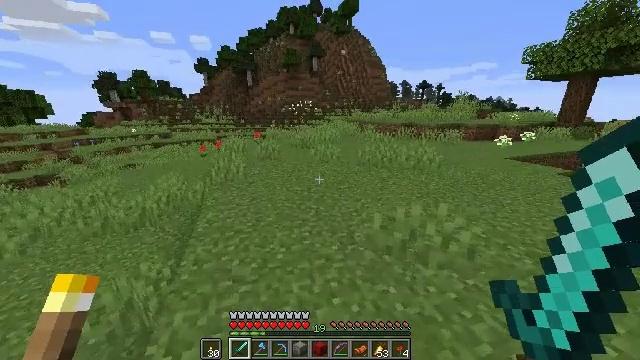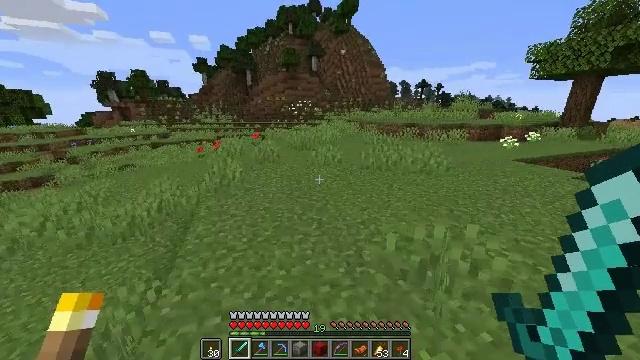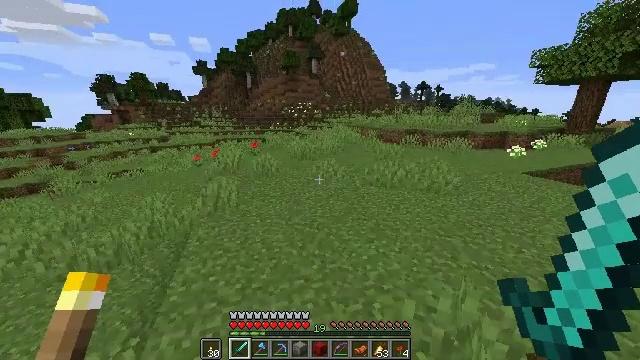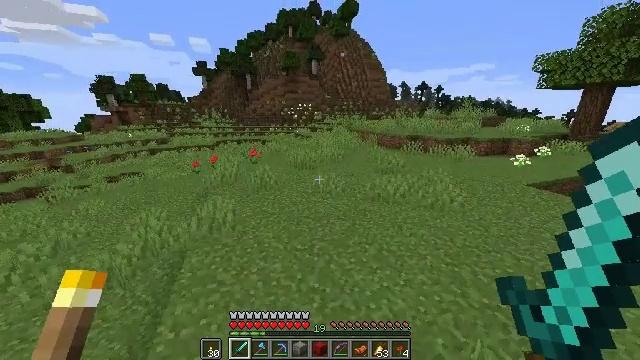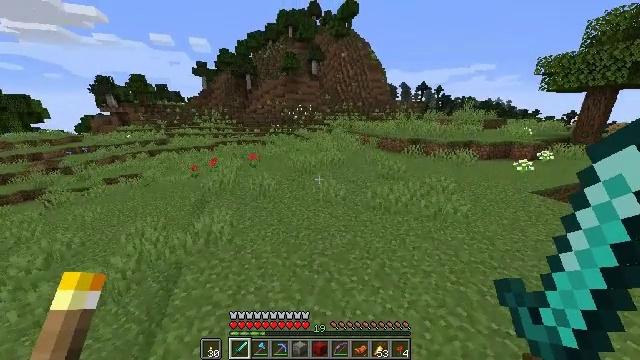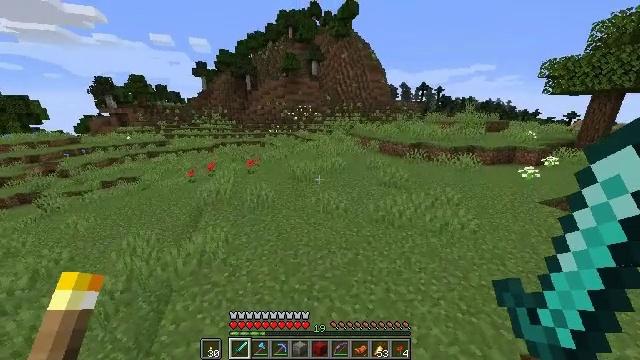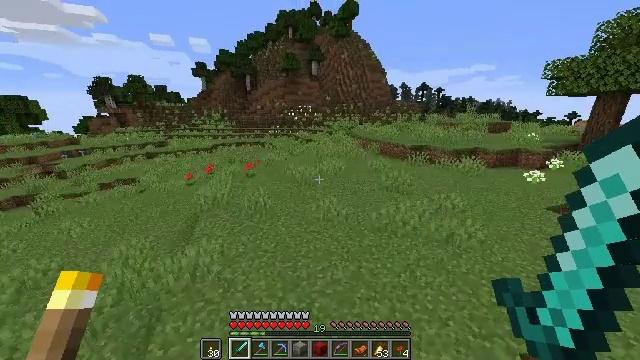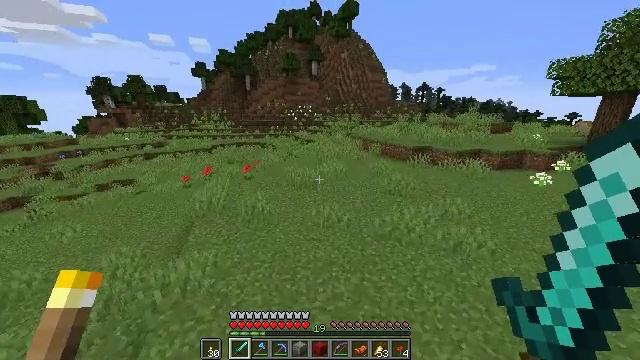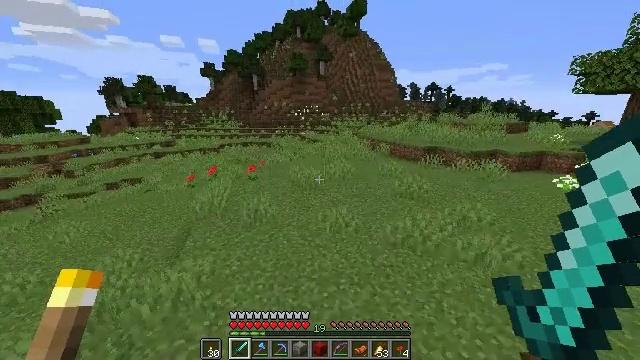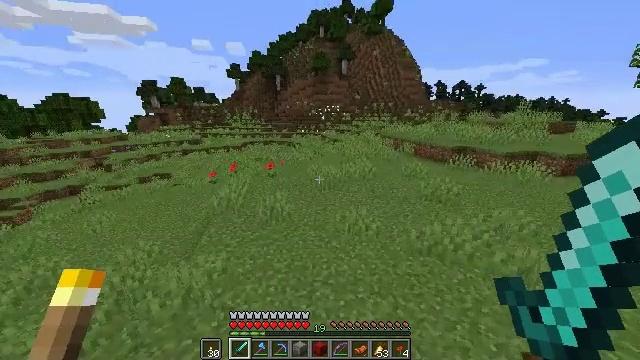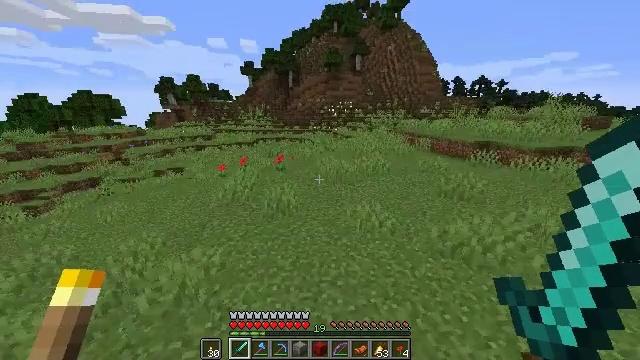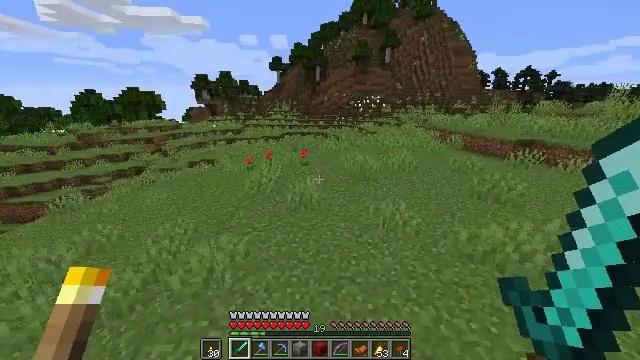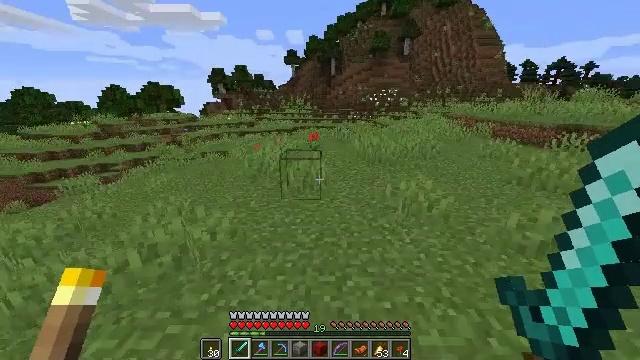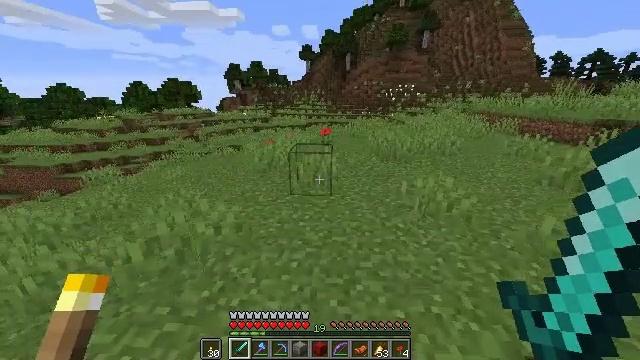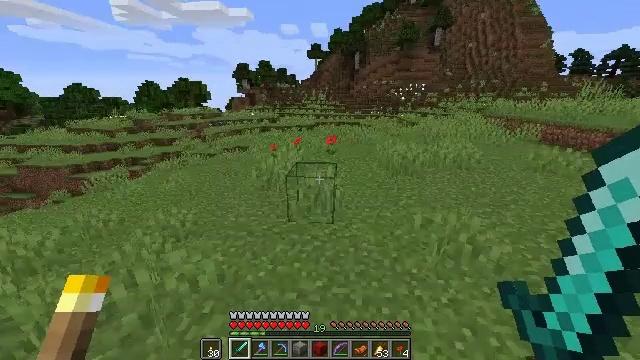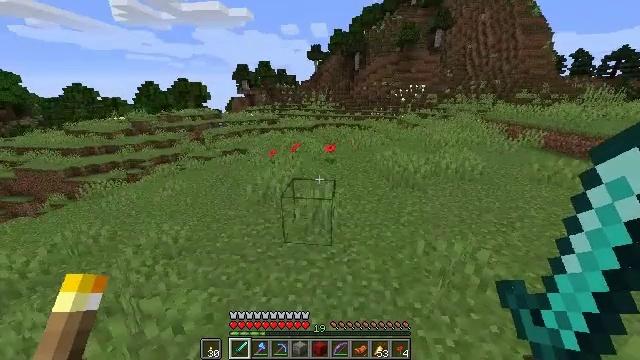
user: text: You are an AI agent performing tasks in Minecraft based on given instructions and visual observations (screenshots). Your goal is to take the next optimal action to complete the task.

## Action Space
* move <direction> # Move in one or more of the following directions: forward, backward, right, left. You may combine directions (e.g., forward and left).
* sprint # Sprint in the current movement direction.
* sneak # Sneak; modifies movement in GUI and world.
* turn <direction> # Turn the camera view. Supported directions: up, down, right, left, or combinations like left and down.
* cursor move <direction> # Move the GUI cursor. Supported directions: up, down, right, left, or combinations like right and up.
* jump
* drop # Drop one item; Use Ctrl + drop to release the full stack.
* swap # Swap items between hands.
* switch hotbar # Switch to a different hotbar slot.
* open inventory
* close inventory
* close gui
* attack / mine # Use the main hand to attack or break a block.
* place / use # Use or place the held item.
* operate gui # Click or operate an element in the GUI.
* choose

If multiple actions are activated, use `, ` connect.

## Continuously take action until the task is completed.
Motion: motion action
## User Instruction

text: Gather oak leaves by attacking.
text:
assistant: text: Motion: move forward, sprint, jump
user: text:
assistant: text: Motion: move forward, sprint, jump
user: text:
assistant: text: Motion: move forward, sprint, jump
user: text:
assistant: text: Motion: move forward, sprint, jump
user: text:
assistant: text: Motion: move forward, sprint, jump
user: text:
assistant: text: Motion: move forward, sprint, jump
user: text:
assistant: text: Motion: move forward, sprint, jump
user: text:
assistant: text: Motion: move forward, sprint, turn left, jump
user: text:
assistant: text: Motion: move forward, sprint, turn left, jump
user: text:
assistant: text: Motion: move forward, sprint, turn left, jump
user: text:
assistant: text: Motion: move forward, sprint, turn left and down, jump
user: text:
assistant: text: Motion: move forward, sprint, turn left, jump
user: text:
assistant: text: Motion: move forward, sprint, turn left, jump
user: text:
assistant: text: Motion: move forward, sprint, turn left, jump
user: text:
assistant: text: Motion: move forward, sprint, jump
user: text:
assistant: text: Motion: move forward, sprint, jump
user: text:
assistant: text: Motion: move forward, sprint, jump
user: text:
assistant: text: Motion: move forward, sprint, jump
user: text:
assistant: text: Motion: move forward, sprint, jump
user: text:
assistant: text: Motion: move forward, sprint, jump
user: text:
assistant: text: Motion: move forward, sprint, jump
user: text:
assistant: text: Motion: move forward, sprint, jump
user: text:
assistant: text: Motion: move forward, sprint, jump
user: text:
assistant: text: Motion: move forward, sprint, jump
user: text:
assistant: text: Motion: move forward, sprint, jump
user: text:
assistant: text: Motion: move forward, sprint, jump
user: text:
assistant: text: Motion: move forward, sprint, jump
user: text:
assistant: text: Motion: move forward, sprint, jump
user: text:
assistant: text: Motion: move forward, sprint, jump
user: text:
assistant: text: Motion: move forward, sprint, jump